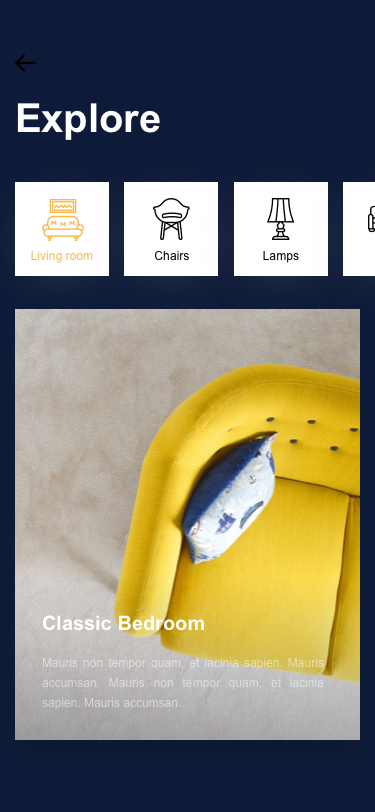
Text in this UI design:
Explore
Living room
Chairs
Lamps
Sofas
Classic Bedroom
Mauris non tempor quam, et lacinia sapien. Mauris accumsan. Mauris non tempor quam, et lacinia sapien. Mauris accumsan.